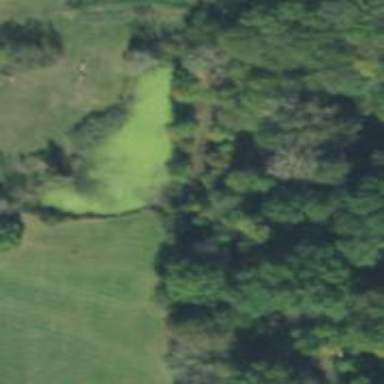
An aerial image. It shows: Peaceful pond surrounded by nature.